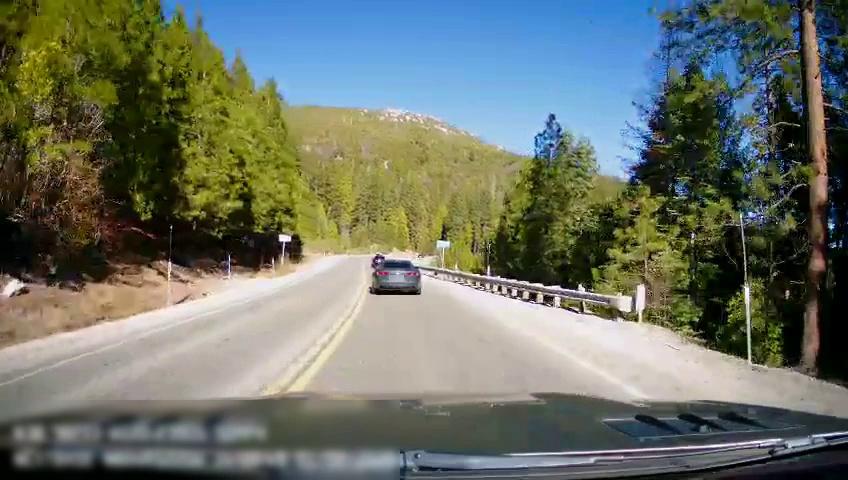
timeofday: Day
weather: Sunny
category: Drivable Space
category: Vehicles | Car
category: Vehicles | Car
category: Lanes | Opposite Lane
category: Lanes | Current Lane
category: Lanes | Opposite Lane
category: Lanes | Current Lane
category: Traffic | Signs